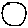
Label: circle